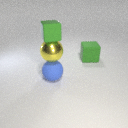
large green rubber cube to the right of large blue rubber sphere